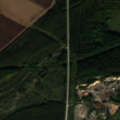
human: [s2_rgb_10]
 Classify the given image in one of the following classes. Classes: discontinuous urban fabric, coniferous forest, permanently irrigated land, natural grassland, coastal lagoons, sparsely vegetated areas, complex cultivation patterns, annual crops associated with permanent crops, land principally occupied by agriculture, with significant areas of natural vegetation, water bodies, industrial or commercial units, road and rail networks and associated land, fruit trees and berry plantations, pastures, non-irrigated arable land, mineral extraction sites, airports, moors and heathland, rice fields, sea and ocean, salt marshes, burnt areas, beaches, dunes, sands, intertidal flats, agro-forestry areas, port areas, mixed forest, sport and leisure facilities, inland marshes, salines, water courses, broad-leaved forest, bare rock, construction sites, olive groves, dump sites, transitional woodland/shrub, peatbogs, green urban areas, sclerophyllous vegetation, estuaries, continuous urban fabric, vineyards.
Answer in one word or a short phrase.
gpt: non-irrigated arable land, broad-leaved forest, coniferous forest, mixed forest, transitional woodland/shrub